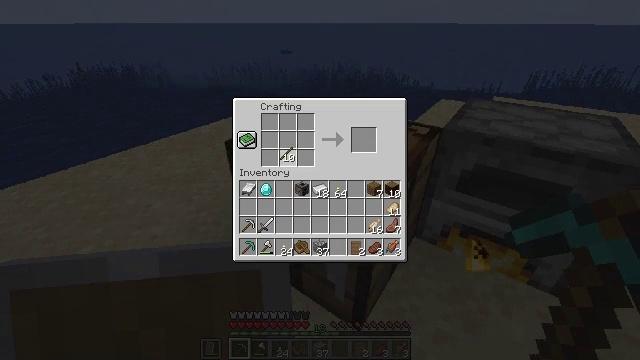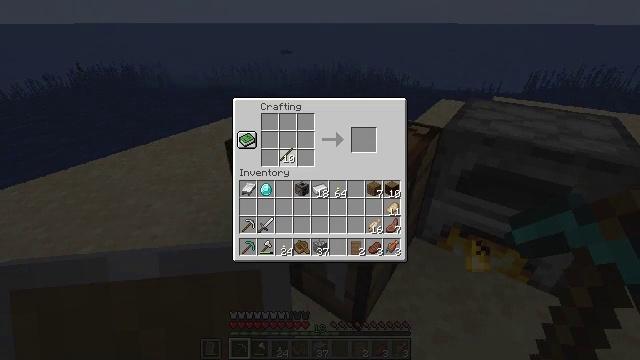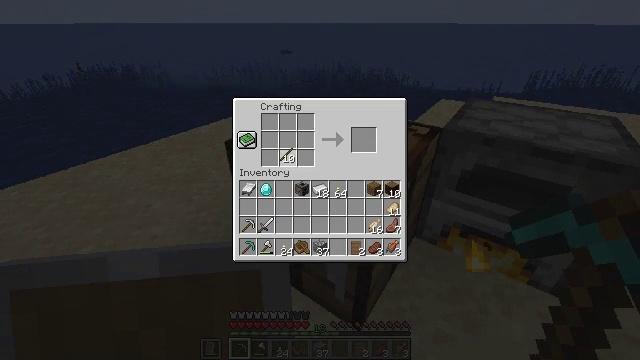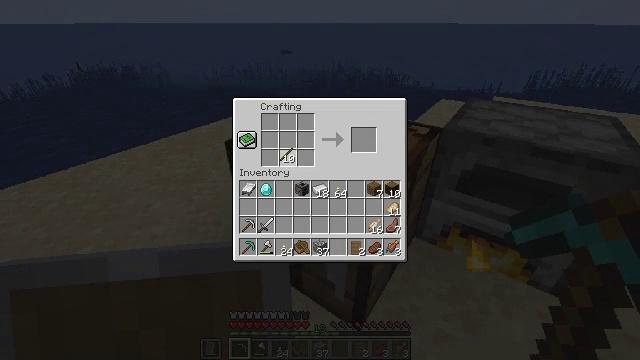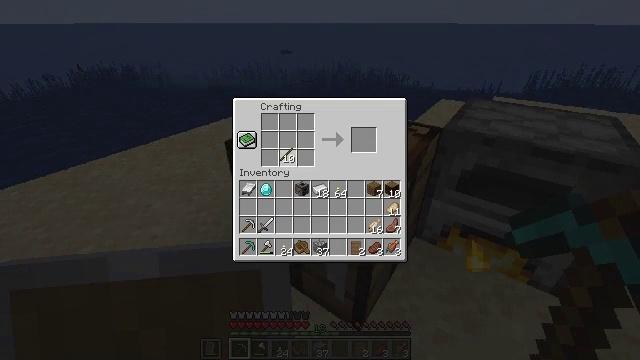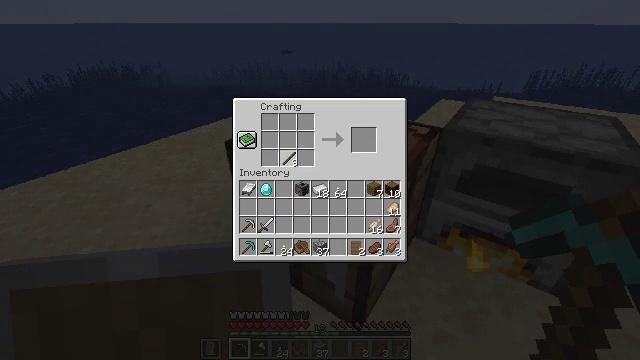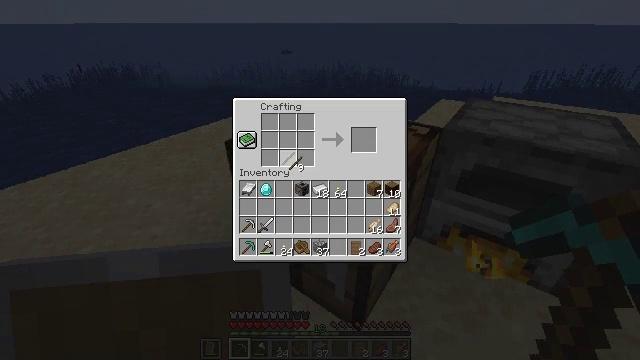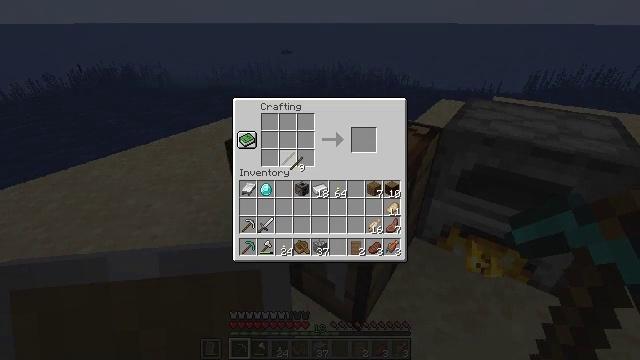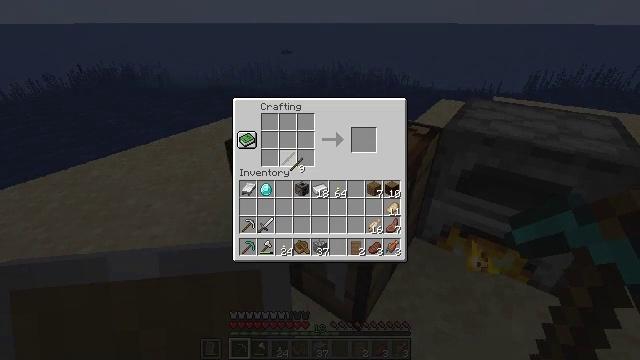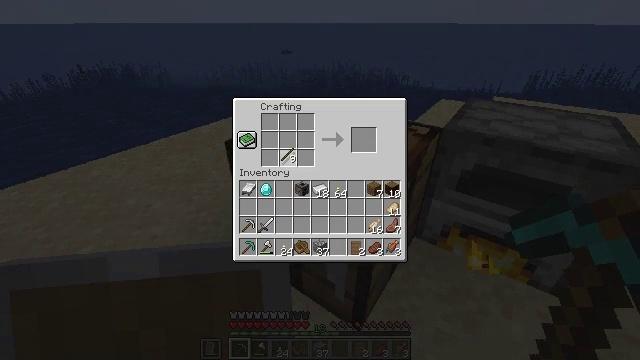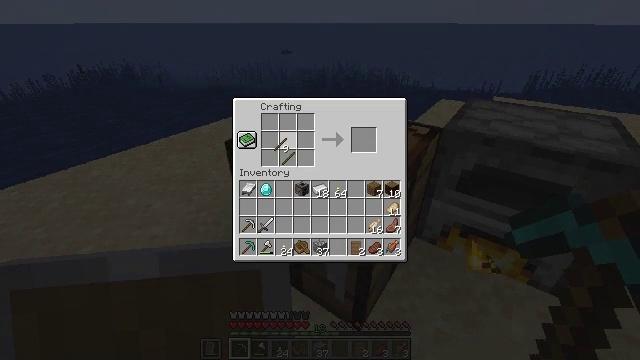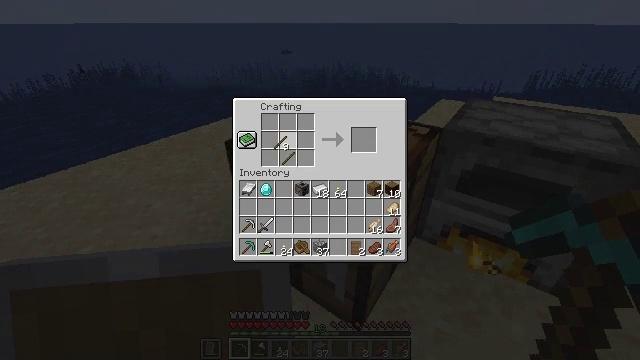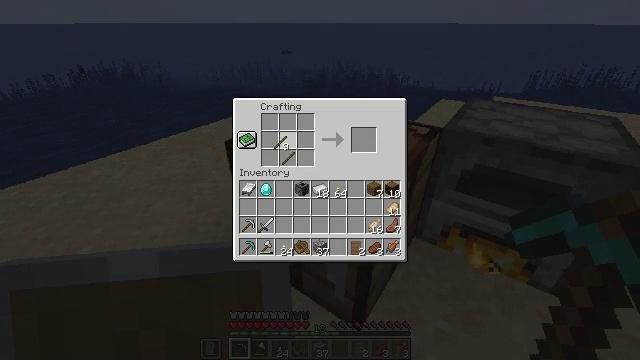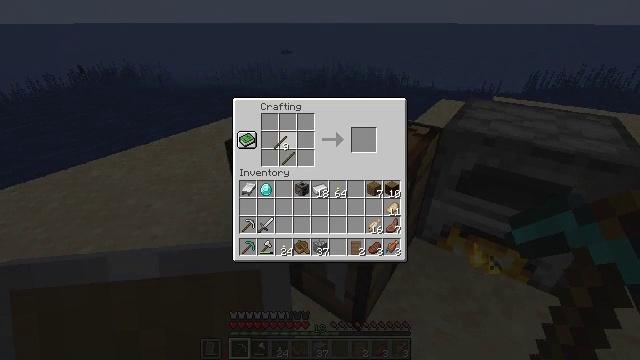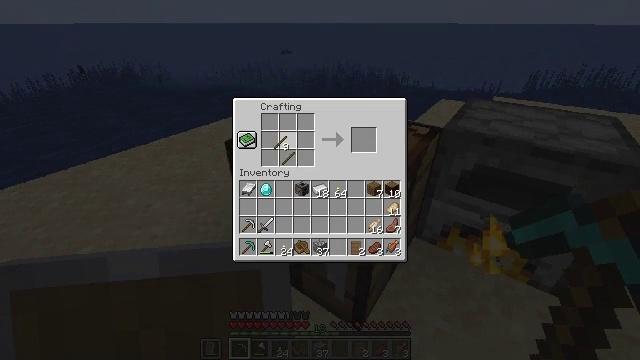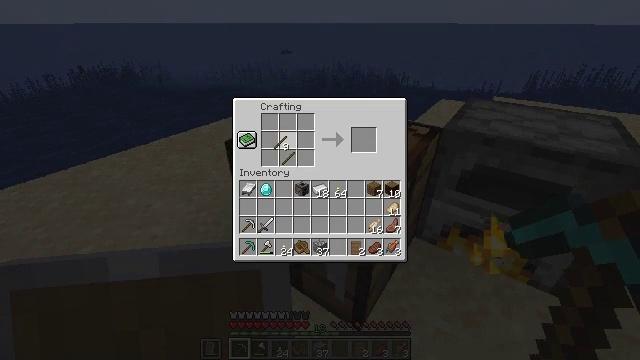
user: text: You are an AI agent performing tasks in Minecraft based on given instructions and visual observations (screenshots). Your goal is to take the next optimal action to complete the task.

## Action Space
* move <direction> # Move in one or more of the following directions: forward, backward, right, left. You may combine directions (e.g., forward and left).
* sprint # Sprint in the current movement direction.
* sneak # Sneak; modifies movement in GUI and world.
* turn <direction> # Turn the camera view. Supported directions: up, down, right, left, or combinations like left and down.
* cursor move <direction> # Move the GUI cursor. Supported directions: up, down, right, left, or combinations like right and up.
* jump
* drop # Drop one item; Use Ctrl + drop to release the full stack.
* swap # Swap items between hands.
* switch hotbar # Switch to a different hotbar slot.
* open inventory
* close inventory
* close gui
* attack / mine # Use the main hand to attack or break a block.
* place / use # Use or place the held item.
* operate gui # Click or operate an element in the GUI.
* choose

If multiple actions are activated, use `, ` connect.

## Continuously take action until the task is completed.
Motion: motion action
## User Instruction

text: Craft a diamond shovel with materials at the crafting table.
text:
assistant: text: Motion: choose
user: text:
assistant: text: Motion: choose
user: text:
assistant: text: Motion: choose
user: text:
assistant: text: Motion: choose
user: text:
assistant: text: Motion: no_op
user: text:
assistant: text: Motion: no_op
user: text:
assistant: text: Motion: no_op
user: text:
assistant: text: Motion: no_op
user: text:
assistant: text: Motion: cursor move left and up
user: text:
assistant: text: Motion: cursor move up
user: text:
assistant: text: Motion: no_op
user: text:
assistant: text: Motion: no_op
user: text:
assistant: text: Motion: choose
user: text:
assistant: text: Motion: choose
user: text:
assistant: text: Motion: choose
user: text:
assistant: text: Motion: no_op
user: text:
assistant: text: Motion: no_op
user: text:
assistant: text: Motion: cursor move right and down
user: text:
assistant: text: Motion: cursor move right and down
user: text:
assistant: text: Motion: cursor move down
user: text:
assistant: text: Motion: no_op
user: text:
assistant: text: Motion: cursor move right
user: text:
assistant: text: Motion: cursor move right
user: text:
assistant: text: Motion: no_op
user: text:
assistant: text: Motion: no_op
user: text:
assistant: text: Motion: operate gui
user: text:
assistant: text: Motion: operate gui
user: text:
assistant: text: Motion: no_op
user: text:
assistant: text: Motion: cursor move left
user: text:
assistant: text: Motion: cursor move left and up